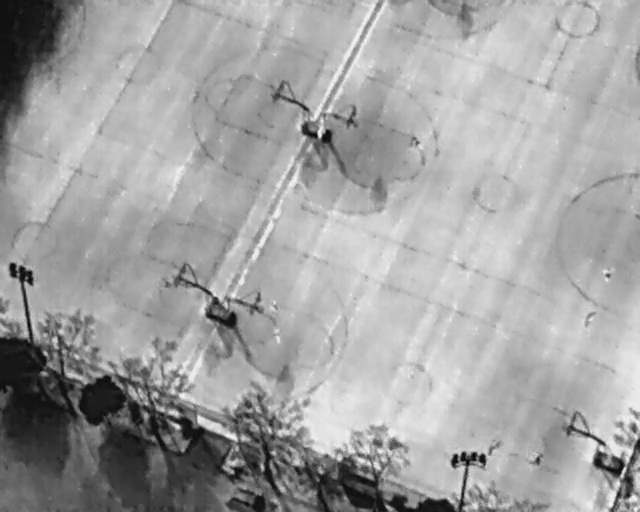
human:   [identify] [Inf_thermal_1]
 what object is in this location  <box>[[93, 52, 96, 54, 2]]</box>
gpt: <ref>1 medium person at the right</ref>